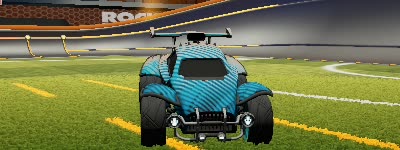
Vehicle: octane